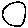
Label: circle